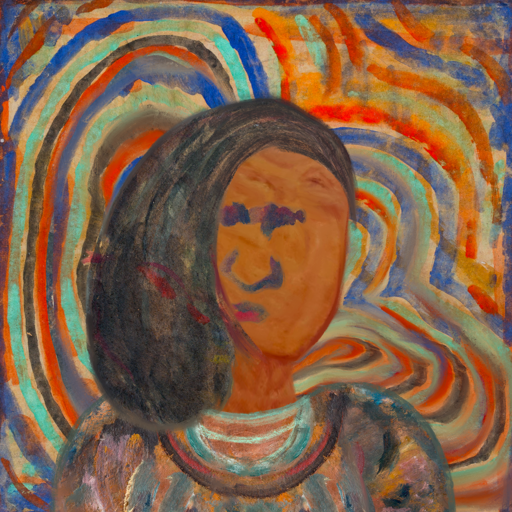
Background: Sisters, Head And Neck Front: Pious_Lady, Face Front: In_The_Sun, Bust: Boggyland, Hair Front: Gypsy_Mother, Head Accessory: Blank, Second Necklace: Blank, Necklace: Blank, Baby: Blank